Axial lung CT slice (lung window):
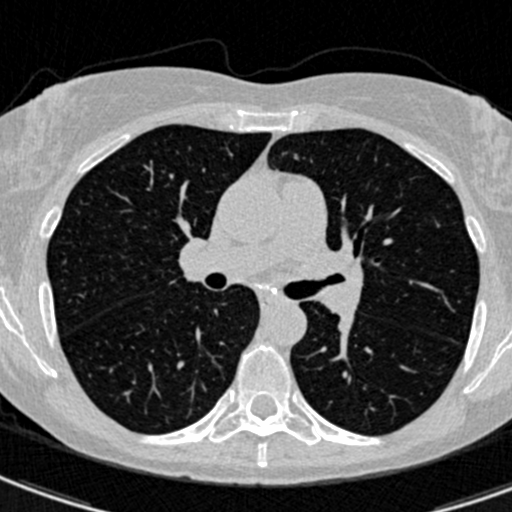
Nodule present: no